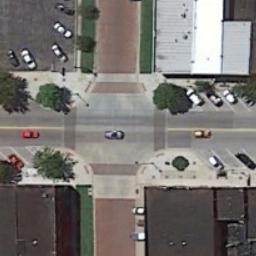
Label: intersection